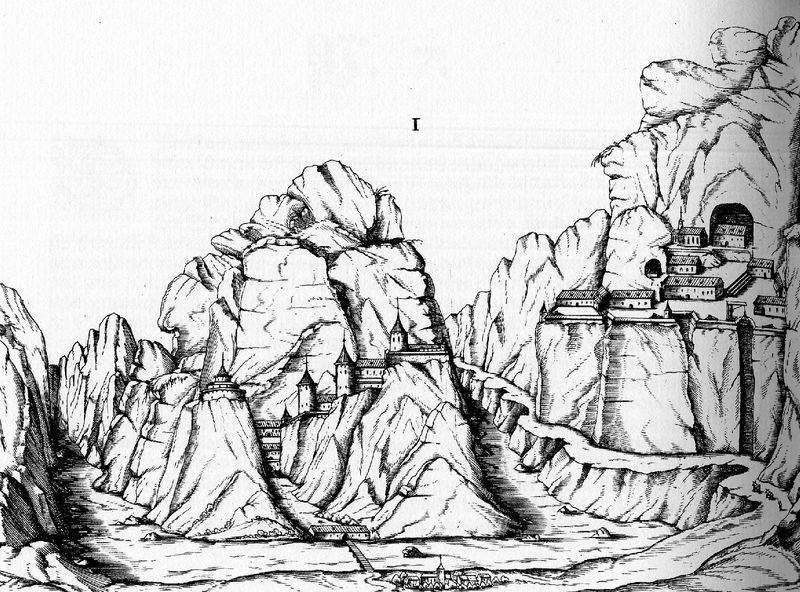
Titel: Architectura von Vestungen
Künstler: Daniel Specklin
Schlagwörter: berg, felsen, meer, wasser, fluss, landschaft, stadt, schwarz, skizze, straße, weiss, zeichnung, gebäude, haus, weg, wand, bach, häuser, brücke, pfad, spitzen, höhle, höle, tal, berge, fels, gebirge, gipfel, leere, dorf, hof, burg, türme, alpen, druck, schweiz, tinte, österreich, siedlung, eins, tunnel, i, 1, burg schloss